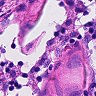
Metastatic tissue present: no